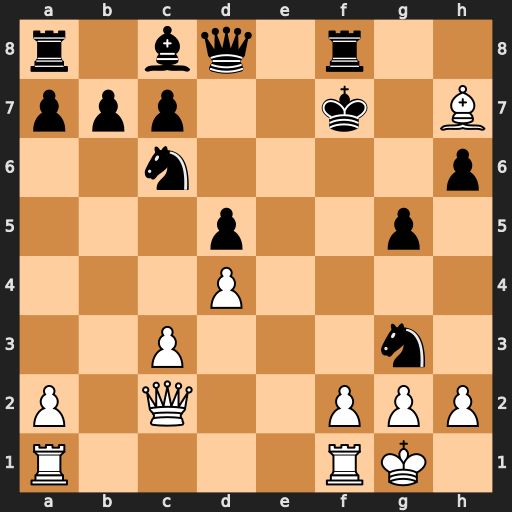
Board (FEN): r1bq1r2/ppp2k1B/2n4p/3p2p1/3P4/2P3n1/P1Q2PPP/R4RK1
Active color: w
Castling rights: -
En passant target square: -
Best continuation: fxg3+ Ke7 Rae1+ Be6 Bf5